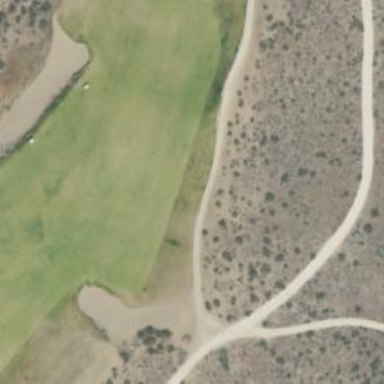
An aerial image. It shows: Service road used as golf cart path.